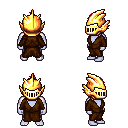
a pixel art fantasy rpg character, male body template, dark elf, purple skin, brown robe, metal pants, pink mohawk hairstyle, gold helm, four views (front, back, left, right), 2x2 character sprite sheet, small pixel art, hard edges, no anti-aliasing